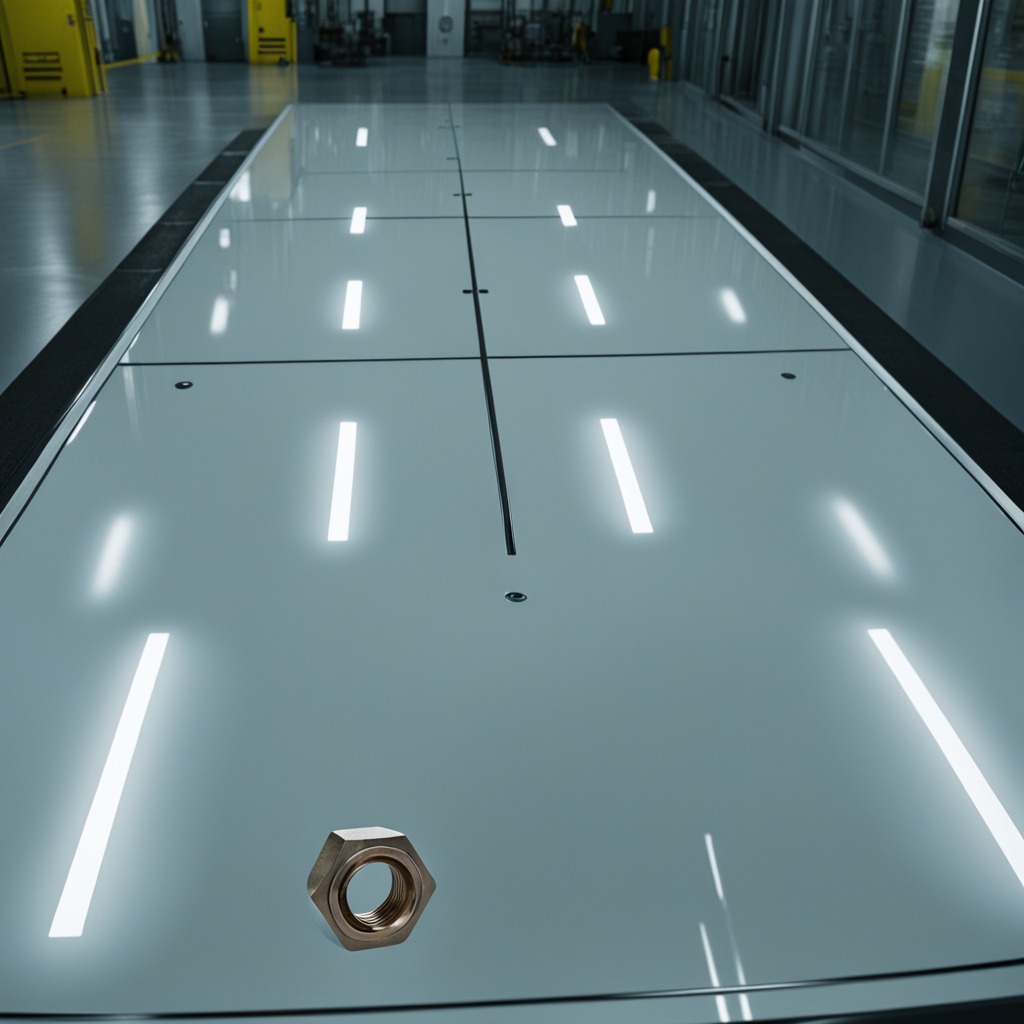
A metal nut is lying on a high-gloss table in a ship maintenance bay industrial lighting.